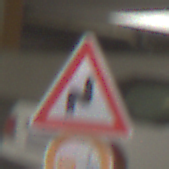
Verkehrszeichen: DoppelkurveRechts
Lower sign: VerbotUeberholenEinspurigeFahrzeuge
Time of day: Midday
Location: Roofed (Urban)
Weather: Overcast
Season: NotSpecified
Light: Artificial